Question: The problem I'm currently facing is that I would like to segue from the orange view controller to the yellow view controller by pressing on an icon on the top right hand corner of the orange controller. The issue that I am facing is that when I do click the icon in the simulator, it goes to the yellow controller but the tab bar disappears. How do I ensure the tab bar doesn't disappear when segueing to other views from views that are accessible from the tab bar? Thanks!

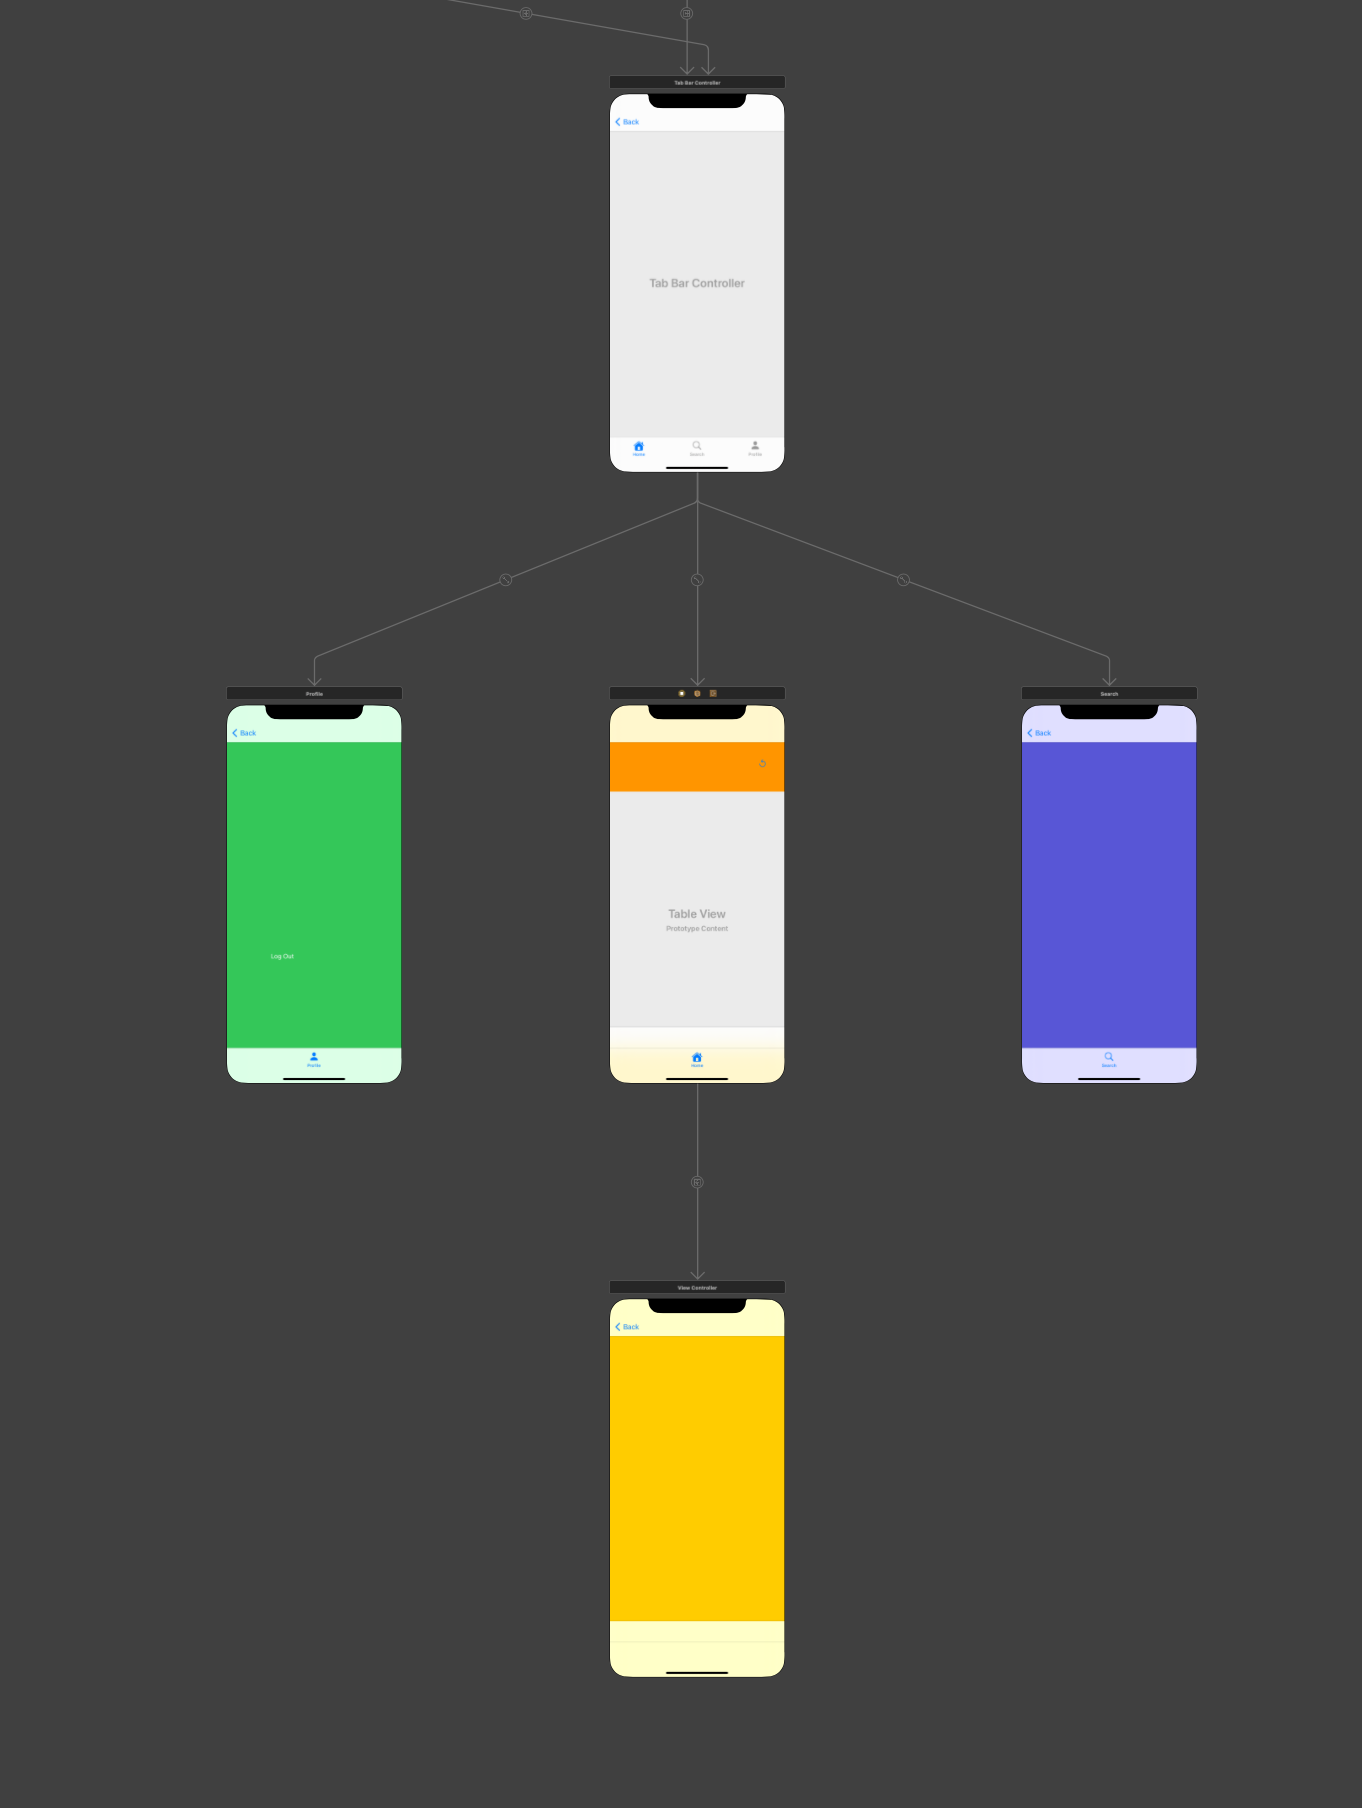
Answer: You need to wrap your 'HomeViewController' inside a 'UINavigationController' and embed this 'UINavigationController' inside the 'UITabBarController'. When you navigate from to , you can push it on to the 's navigation controller.
When you do a 'push' call on the 'UINavigationController' that's embedded inside the 'UITabBarController', it will keep the 'TabBar' visible in the next screen.